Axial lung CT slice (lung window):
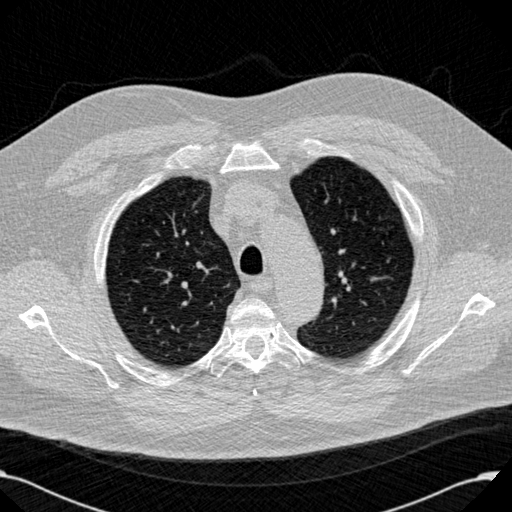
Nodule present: no